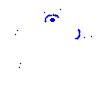
Particle: kaon